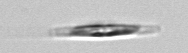
Label: pennate